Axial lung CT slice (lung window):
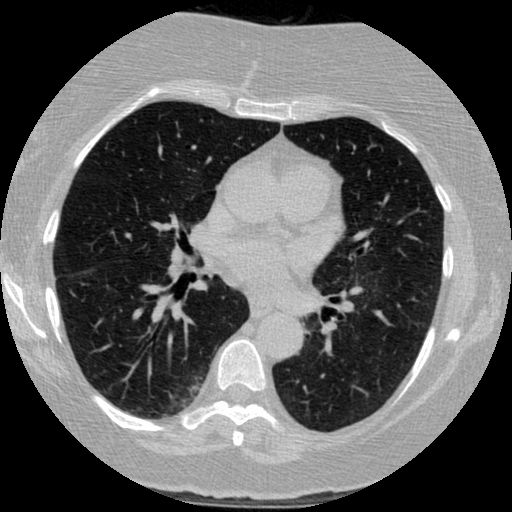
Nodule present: no